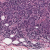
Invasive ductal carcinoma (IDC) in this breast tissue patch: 1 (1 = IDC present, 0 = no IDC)